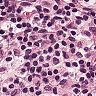
Metastatic tissue present: no